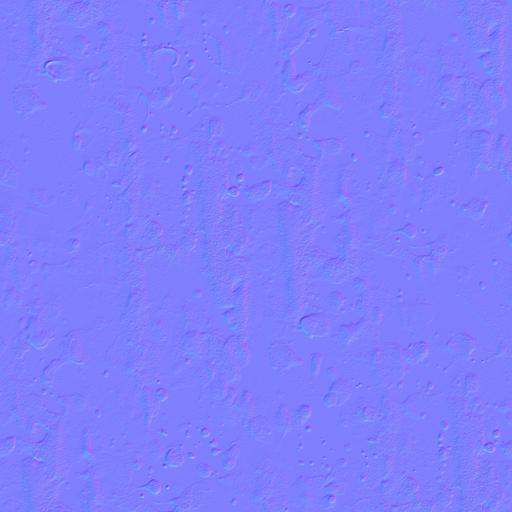
imperfection imperfections stains surface water